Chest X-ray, PA view. Patient: 25 years old, sex F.
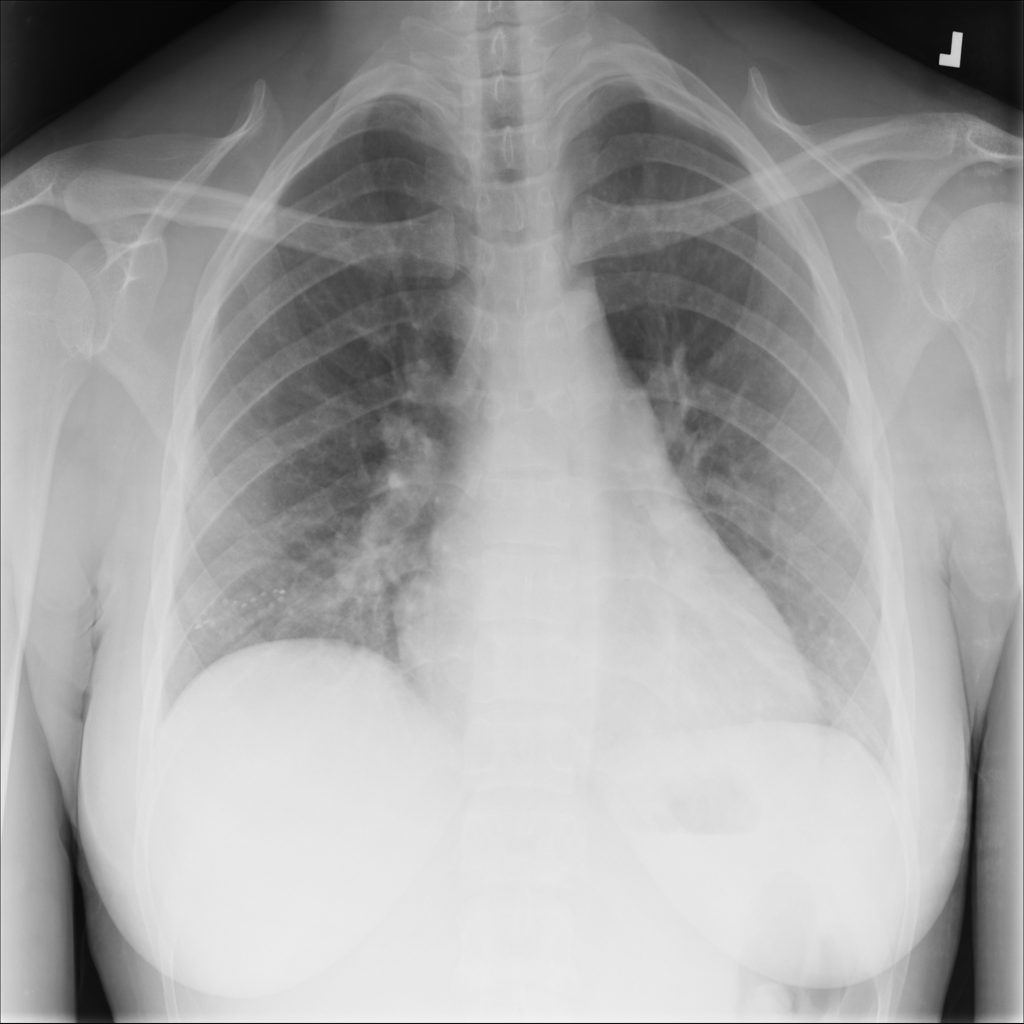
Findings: No Finding